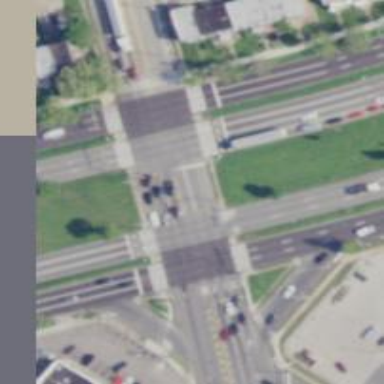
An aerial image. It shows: Zebra crossing on the road.